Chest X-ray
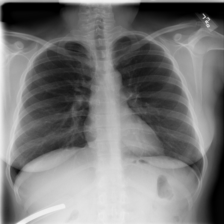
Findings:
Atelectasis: negative
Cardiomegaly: negative
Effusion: negative
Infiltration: positive
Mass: negative
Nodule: negative
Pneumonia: negative
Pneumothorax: negative
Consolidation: negative
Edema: negative
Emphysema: negative
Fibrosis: negative
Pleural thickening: negative
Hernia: negative